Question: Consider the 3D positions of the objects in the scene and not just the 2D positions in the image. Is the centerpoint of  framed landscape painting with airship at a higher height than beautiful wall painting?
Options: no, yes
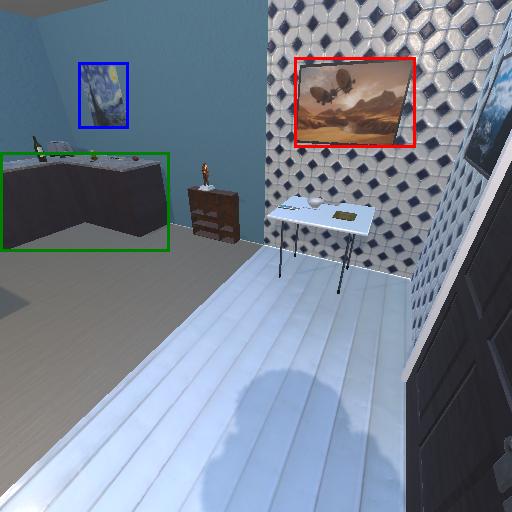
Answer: no